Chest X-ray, AP view. Patient: 60 years old, sex M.
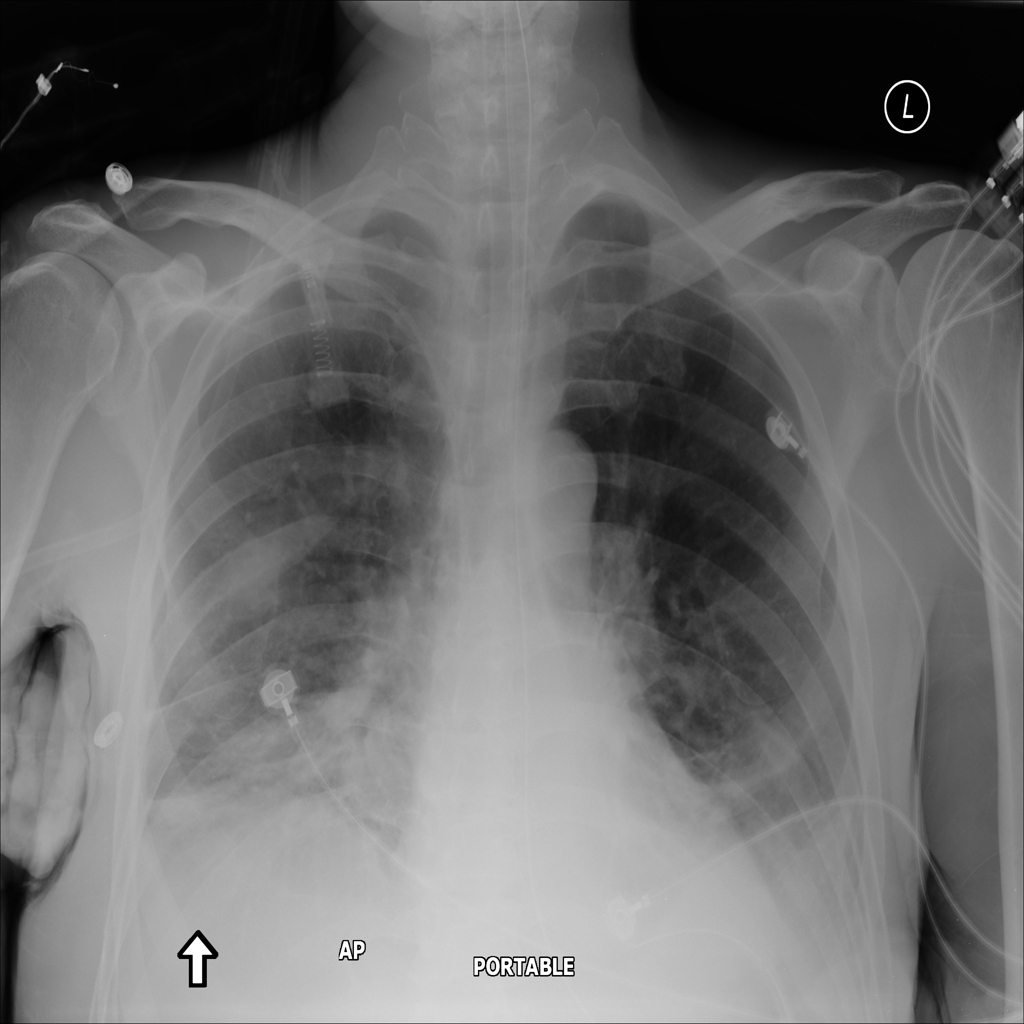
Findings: Atelectasis, Effusion, Infiltration